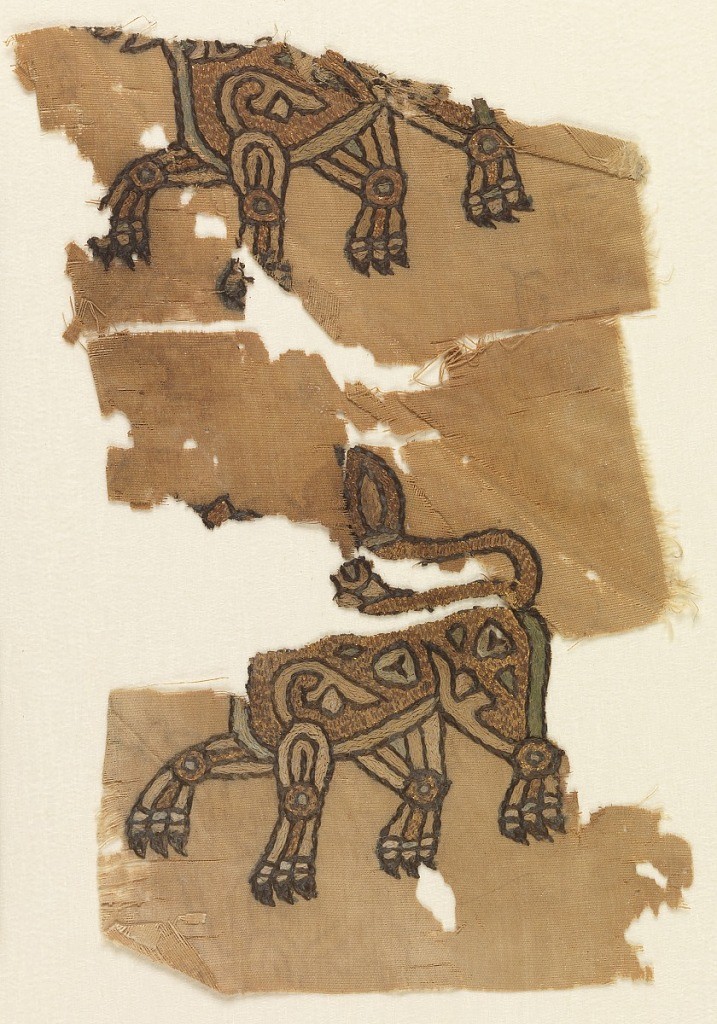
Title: Fragment
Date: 10th century
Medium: silk and gold thread embroidery on cotton ground Technique: split-stitched embroidery on warp-faced plain weave
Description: Fragmented and incomplete depiction of two lions in profile view, in light green, light blue, cream, brown, and gold.